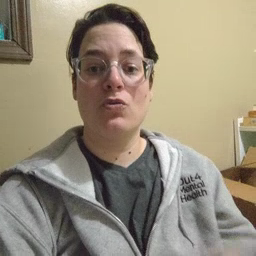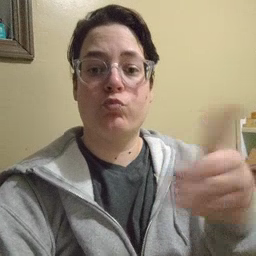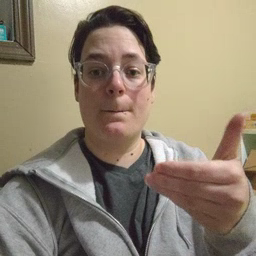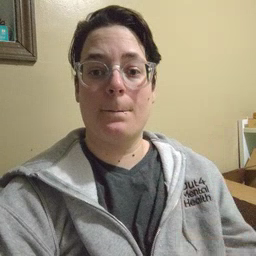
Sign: room